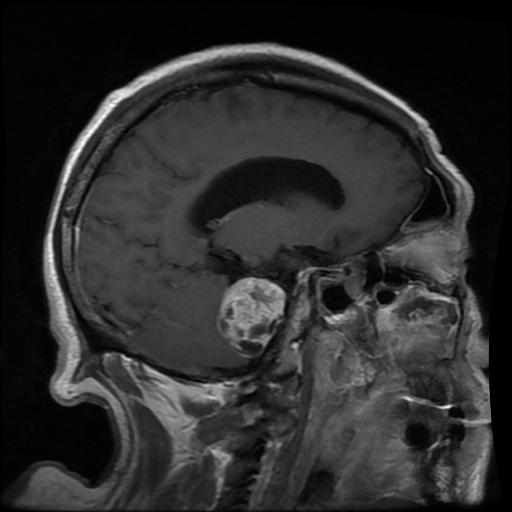
Label: meningioma